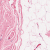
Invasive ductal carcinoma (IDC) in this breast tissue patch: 0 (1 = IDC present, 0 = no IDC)